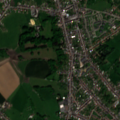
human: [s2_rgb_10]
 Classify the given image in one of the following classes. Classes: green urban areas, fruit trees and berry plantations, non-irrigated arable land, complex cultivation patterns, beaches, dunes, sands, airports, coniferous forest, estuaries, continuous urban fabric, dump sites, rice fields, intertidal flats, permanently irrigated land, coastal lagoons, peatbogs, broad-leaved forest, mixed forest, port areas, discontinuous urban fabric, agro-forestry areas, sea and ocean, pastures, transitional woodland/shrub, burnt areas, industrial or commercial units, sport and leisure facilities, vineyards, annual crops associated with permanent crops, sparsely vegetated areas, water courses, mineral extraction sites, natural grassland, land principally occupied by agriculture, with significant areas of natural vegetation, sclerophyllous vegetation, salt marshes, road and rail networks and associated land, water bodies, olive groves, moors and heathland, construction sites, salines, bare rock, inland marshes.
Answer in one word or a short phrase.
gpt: discontinuous urban fabric, complex cultivation patterns, land principally occupied by agriculture, with significant areas of natural vegetation